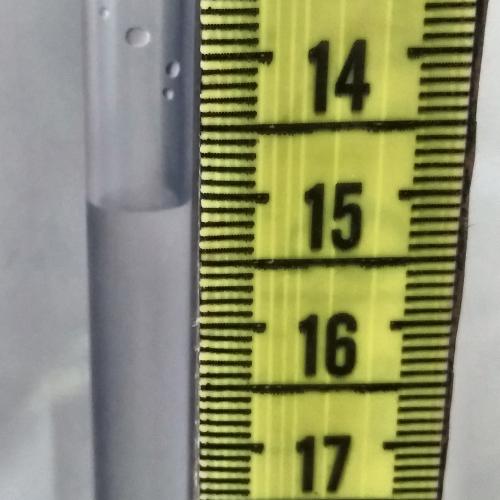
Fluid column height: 15.0 cm